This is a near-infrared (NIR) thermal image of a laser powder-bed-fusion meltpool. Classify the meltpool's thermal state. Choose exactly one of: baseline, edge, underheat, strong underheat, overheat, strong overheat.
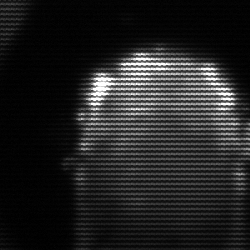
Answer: baseline